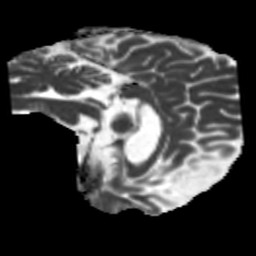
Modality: MD
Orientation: sagittal
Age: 39
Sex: male
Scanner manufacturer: siemens
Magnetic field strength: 3 T
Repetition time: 5.25 s
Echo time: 0.08 s